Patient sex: F
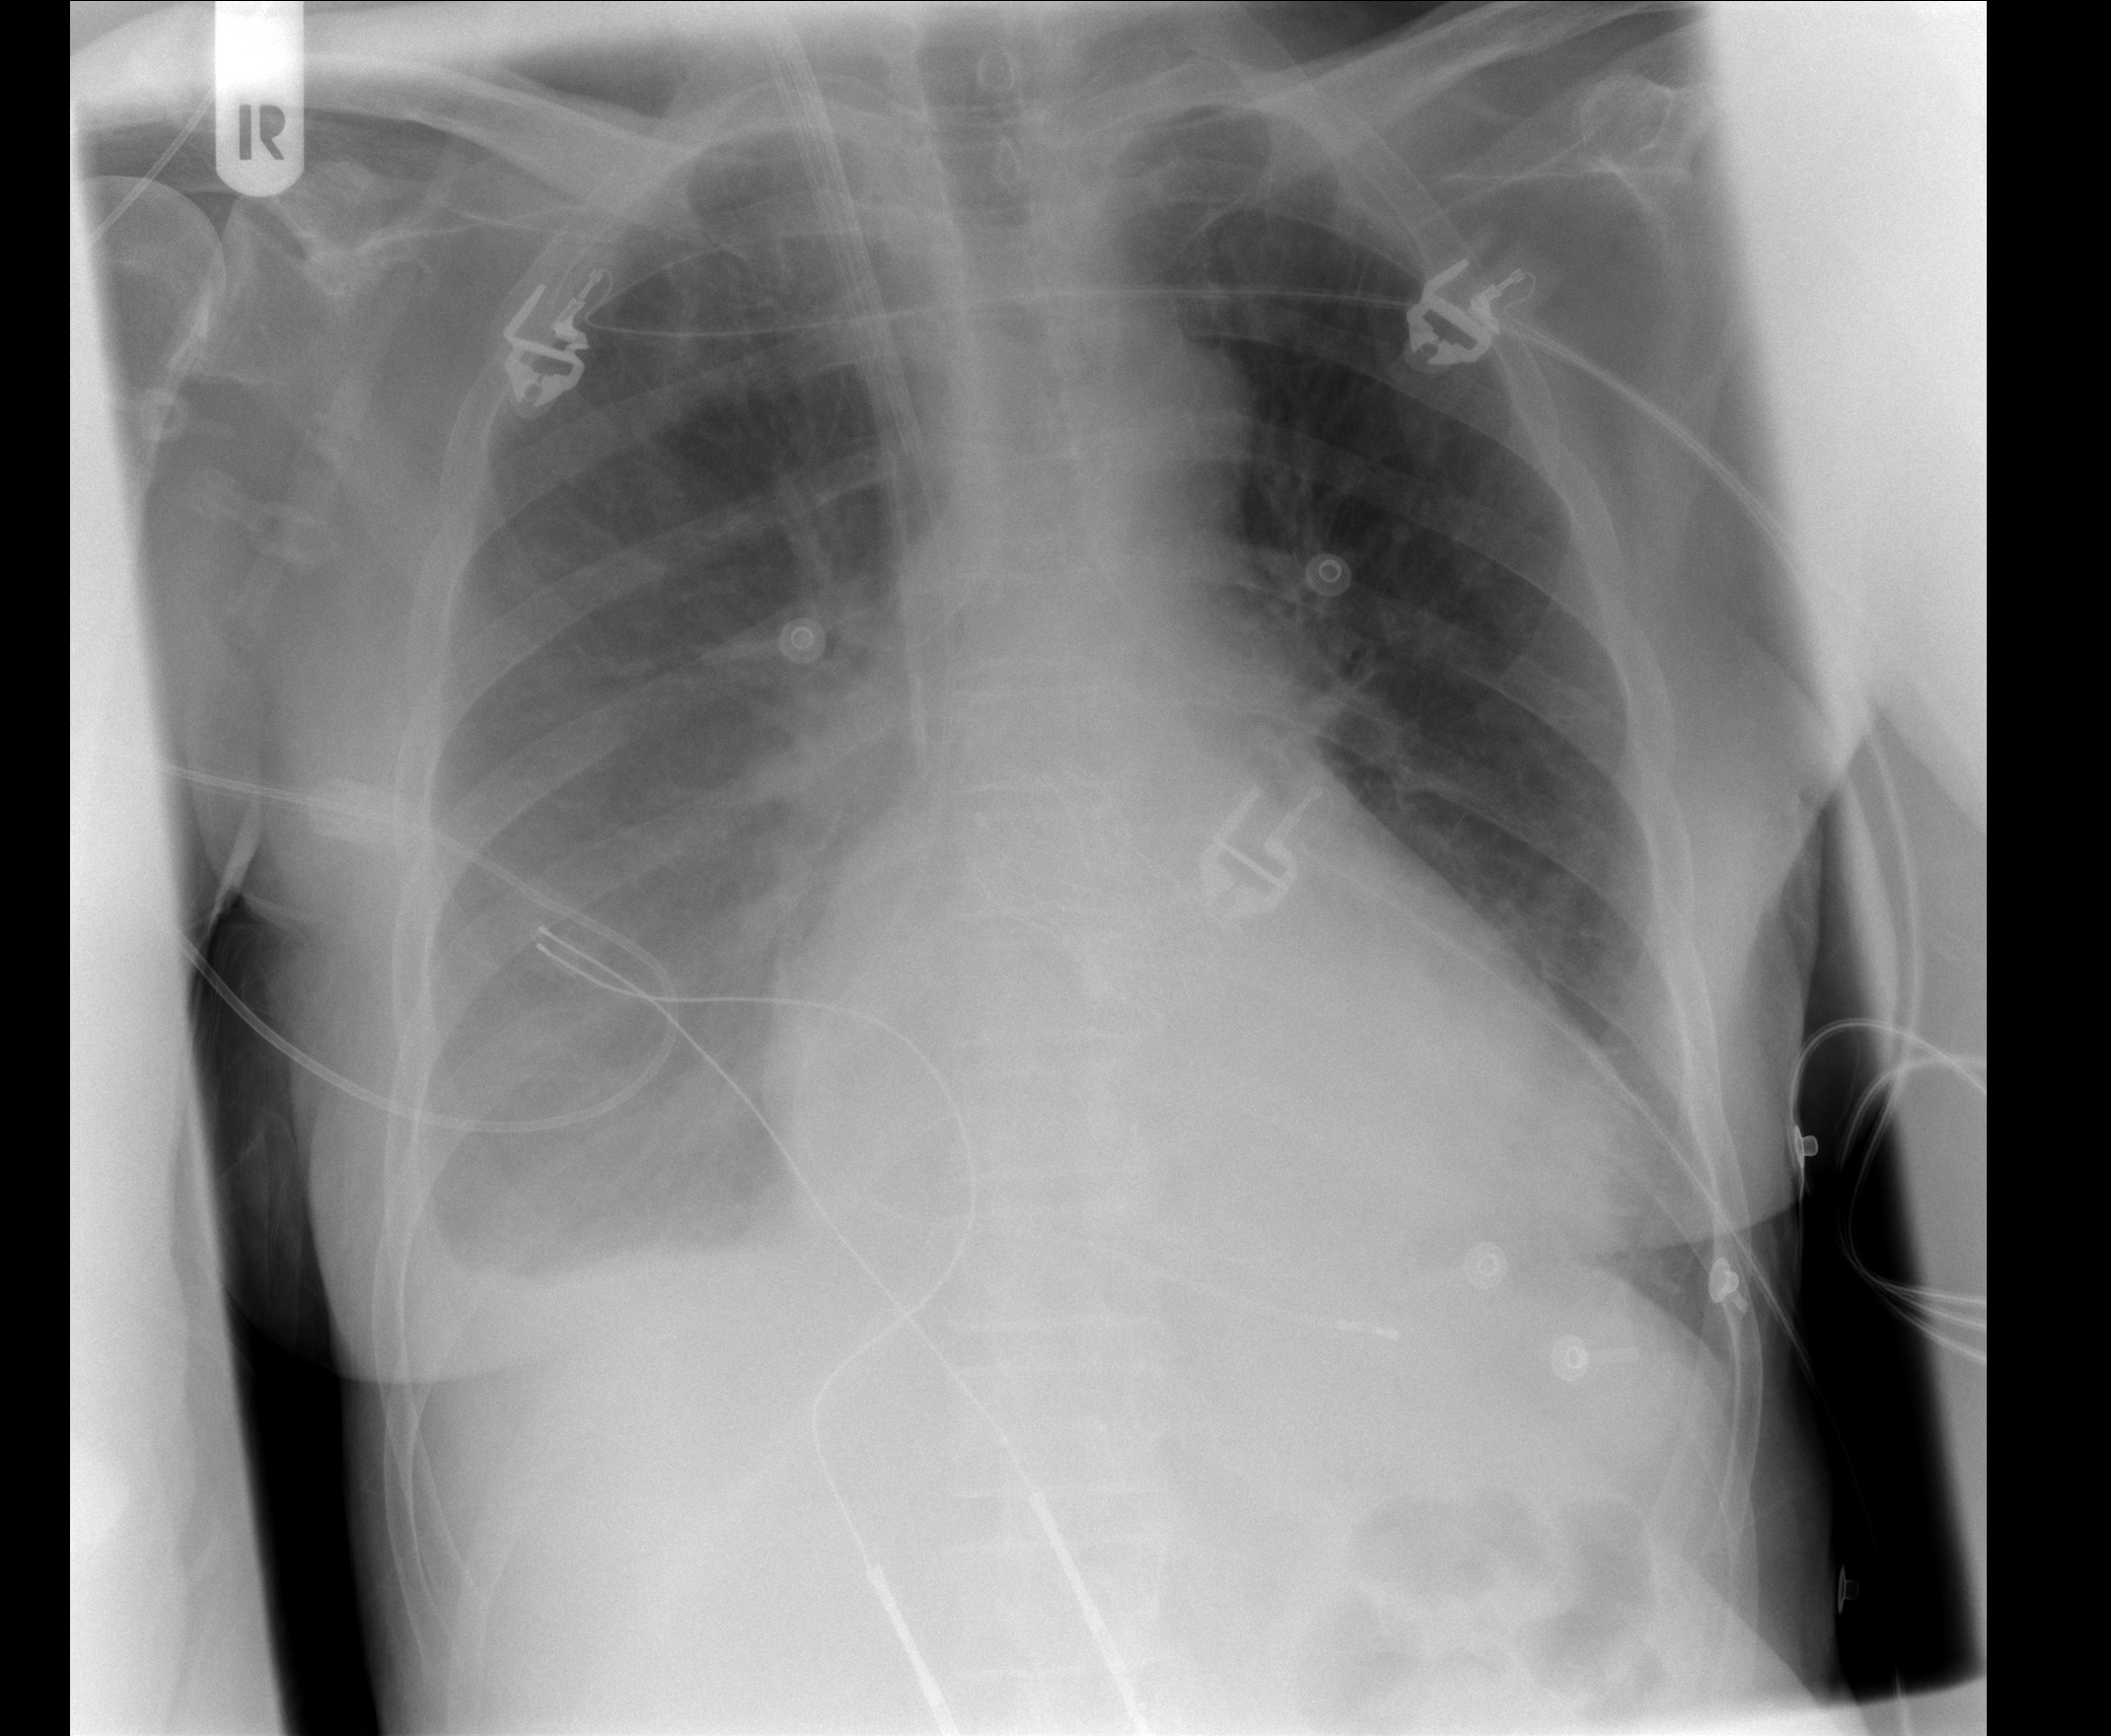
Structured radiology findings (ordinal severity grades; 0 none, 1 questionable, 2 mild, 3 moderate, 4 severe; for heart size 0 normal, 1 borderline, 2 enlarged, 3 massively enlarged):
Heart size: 2
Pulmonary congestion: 2
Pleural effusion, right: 3
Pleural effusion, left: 0
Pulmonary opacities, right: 0
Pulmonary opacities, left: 0
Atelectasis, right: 2
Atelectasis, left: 0